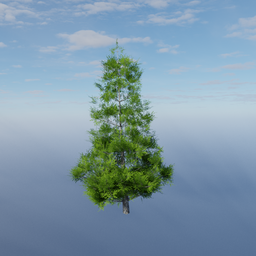
Label: nature